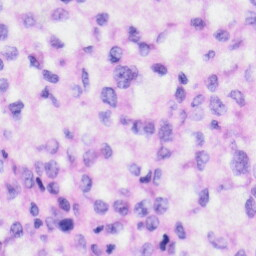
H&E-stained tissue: Liver